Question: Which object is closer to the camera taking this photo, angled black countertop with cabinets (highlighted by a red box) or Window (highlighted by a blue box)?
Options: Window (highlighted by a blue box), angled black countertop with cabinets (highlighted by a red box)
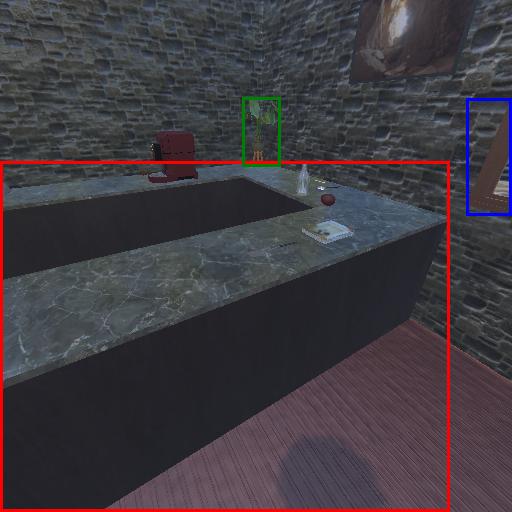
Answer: Window (highlighted by a blue box)